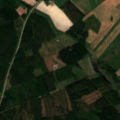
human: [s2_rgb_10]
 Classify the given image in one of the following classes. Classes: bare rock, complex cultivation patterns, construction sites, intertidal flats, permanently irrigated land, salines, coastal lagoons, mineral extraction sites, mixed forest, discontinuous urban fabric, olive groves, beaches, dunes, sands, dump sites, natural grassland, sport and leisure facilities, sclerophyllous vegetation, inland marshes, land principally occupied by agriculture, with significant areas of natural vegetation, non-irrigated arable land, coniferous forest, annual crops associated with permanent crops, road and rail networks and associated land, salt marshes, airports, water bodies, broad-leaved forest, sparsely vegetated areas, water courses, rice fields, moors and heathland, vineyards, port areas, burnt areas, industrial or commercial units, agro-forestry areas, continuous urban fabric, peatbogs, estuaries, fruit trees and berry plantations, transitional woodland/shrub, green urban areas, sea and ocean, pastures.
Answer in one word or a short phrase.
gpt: non-irrigated arable land, land principally occupied by agriculture, with significant areas of natural vegetation, coniferous forest, mixed forest